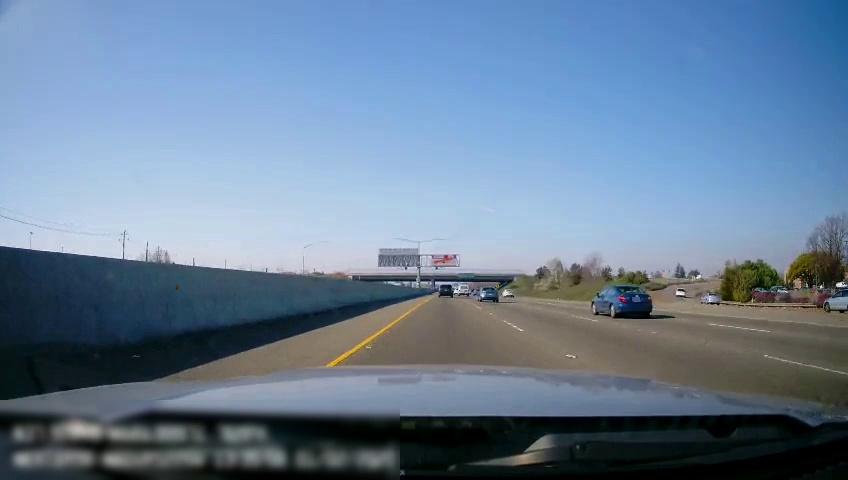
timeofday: Day
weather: Sunny
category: Drivable Space
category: Vehicles | Car
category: Vehicles | Car
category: Vehicles | Car
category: Vehicles | SUV
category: Vehicles | Car
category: Vehicles | Car
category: Vehicles | Car
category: Vehicles | Van
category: Lanes | Current Lane
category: Lanes | Current Lane
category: Lanes | Alternate Lane
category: Lanes | Alternate Lane
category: Lanes | Opposite Lane